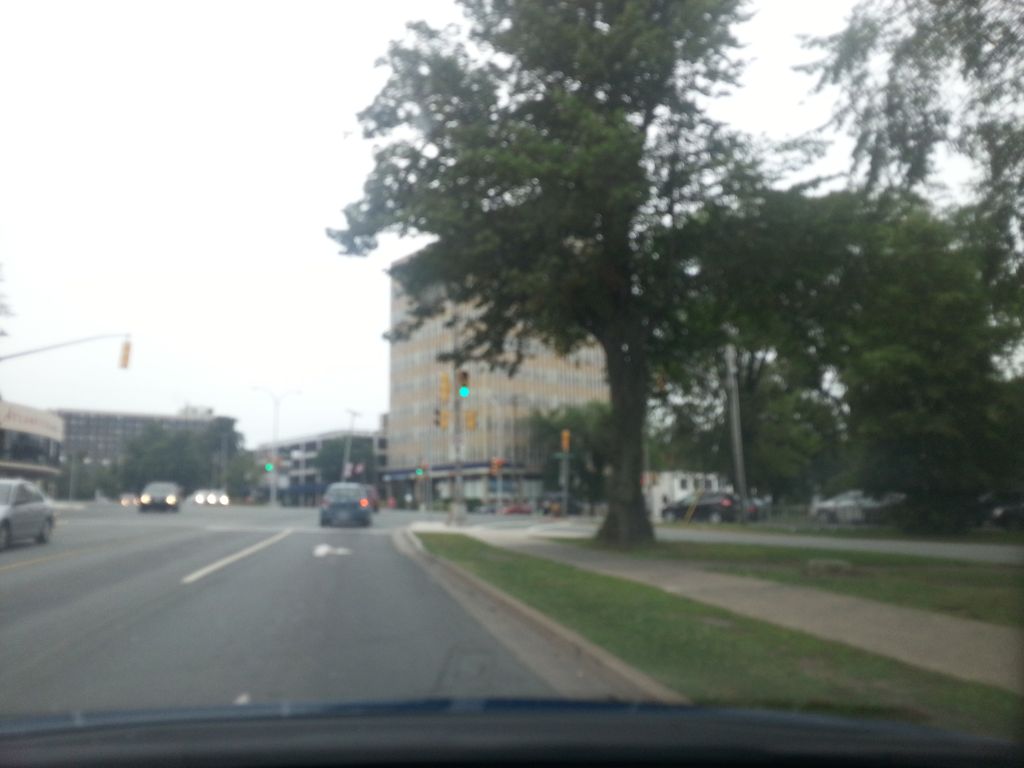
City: halifax